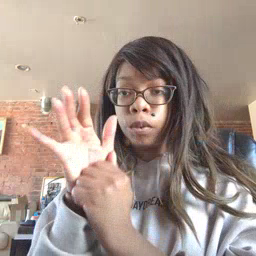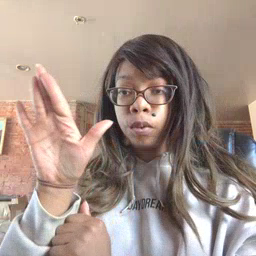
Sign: mitten